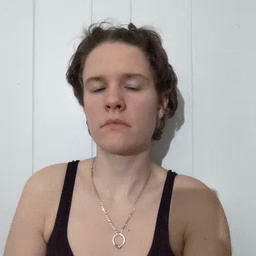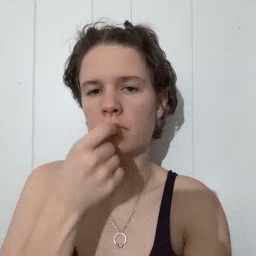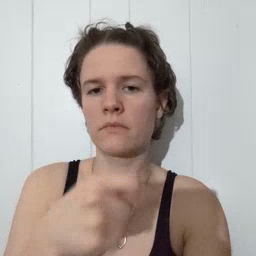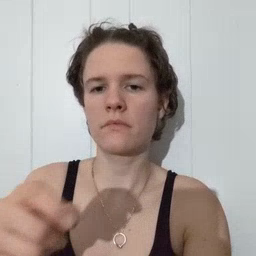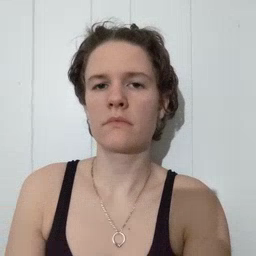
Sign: pencil